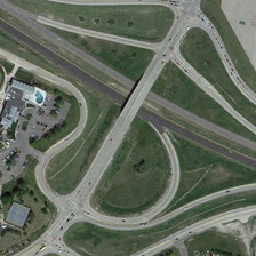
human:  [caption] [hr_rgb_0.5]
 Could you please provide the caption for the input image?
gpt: a viaduct is located in sparse plants area while with a gray land side .

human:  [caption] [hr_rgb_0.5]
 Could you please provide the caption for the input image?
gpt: a pool with blue water in the residential while with a black high way side .

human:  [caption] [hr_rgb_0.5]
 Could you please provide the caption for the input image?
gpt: Viaduct is divided into direct optical channel and partially curved optical channel.

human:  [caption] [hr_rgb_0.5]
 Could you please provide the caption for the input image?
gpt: little residential area surrounded by viaduct and green plants .

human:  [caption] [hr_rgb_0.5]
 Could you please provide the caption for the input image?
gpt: Viaduct is divided into straight light path and semi-arc light path.